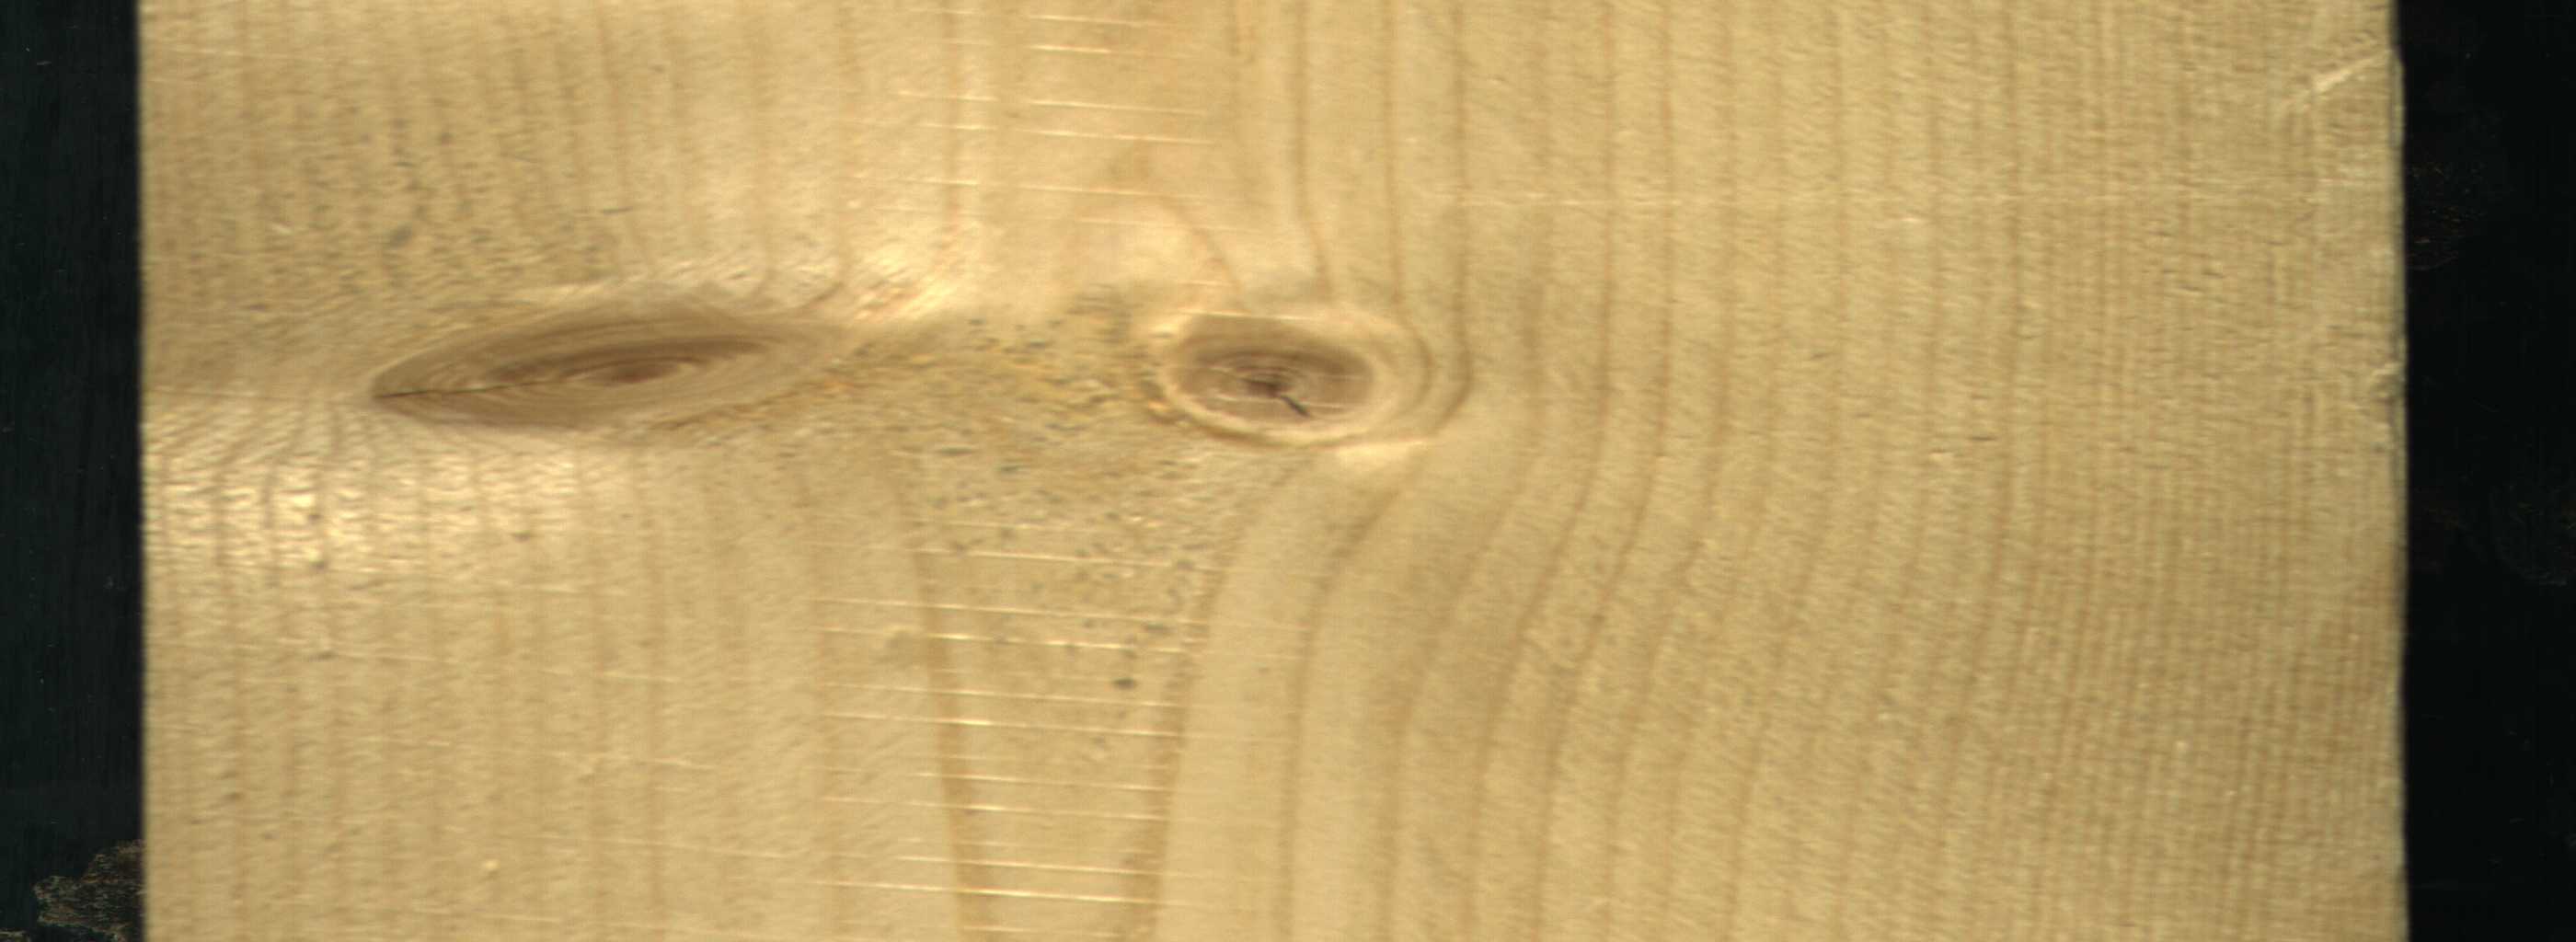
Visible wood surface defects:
Live_Knot
Live_Knot